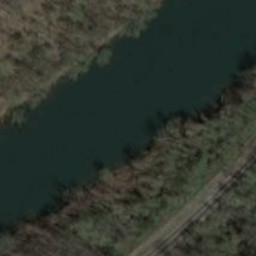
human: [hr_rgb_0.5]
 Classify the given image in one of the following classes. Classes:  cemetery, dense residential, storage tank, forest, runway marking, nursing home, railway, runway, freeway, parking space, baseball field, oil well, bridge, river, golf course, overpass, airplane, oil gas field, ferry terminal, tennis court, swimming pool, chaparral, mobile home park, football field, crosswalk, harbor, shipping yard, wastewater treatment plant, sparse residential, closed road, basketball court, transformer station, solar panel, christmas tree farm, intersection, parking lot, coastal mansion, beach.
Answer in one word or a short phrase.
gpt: river